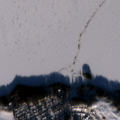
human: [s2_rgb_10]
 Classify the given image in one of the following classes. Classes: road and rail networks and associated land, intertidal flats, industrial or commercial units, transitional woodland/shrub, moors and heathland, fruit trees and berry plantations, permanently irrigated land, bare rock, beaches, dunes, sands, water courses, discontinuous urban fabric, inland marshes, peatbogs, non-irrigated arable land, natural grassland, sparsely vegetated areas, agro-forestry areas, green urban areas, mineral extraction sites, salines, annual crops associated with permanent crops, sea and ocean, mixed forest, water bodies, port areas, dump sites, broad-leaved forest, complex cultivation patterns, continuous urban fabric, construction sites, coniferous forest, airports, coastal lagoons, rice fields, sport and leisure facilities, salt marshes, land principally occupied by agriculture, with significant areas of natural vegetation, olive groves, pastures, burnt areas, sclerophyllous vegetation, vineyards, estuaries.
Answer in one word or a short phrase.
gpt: discontinuous urban fabric, mixed forest, water bodies